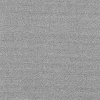
Atmospheric dust classification: dusty